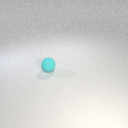
small cyan rubber sphere